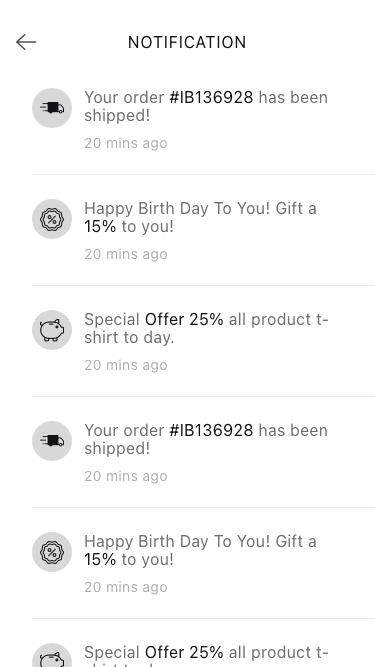
Text in this UI design:
Notification
Your order #IB136928 has been
shipped!
20 mins ago
Your order #IB136928 has been
shipped!
20 mins ago
Special Offer 25% all product t-shirt to day.
20 mins ago
Special Offer 25% all product t-shirt to day.
Happy Birth Day To You! Gift a 15% to you!
20 mins ago
Happy Birth Day To You! Gift a 15% to you!
20 mins ago